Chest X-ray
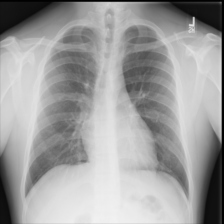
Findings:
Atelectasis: negative
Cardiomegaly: negative
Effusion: negative
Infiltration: negative
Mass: negative
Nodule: negative
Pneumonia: negative
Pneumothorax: negative
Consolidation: negative
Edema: negative
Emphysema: negative
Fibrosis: negative
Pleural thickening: negative
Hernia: negative